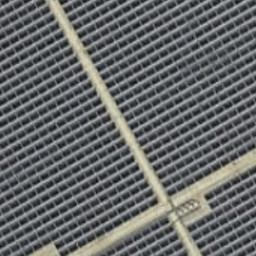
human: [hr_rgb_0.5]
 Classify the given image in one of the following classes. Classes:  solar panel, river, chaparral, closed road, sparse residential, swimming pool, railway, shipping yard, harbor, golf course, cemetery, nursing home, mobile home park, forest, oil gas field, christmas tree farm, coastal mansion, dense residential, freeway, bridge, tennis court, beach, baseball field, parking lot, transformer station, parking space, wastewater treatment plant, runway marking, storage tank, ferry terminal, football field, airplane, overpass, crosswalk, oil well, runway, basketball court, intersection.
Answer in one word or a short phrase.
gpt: solar panel